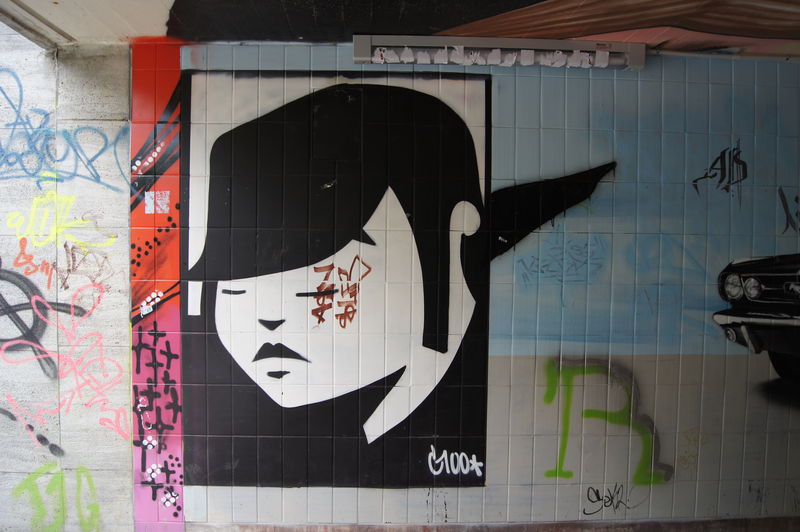
Titel: Girl
Künstler: C100
Standort: München
Schlagwörter: blau, kopf, mann, weiß, grün, mädchen, bunt, frau, haar, hut, nase, schwarz, dame, rose, rot, kappe, wand, augen, gesicht, brücke, auge, haare, decke, kinn, lippe, lippen, ohren, tag, scheinwerfer, auto, wandgemälde, geschlossen, foto, fotografie, pink, dose, asien, schwarz weiß, anarchie, fliesen, kacheln, photo, china, kreuze, schwart, fließen, fotographie, unterführung, asiatin, graffiti, stencil, grafitti, spray, street art, mustang, r, 21. jahrhundert, spraydose, sprühdose, chinan, fußgängeruntergang, unterquerung, grafitie, graffitt, c100, 2003